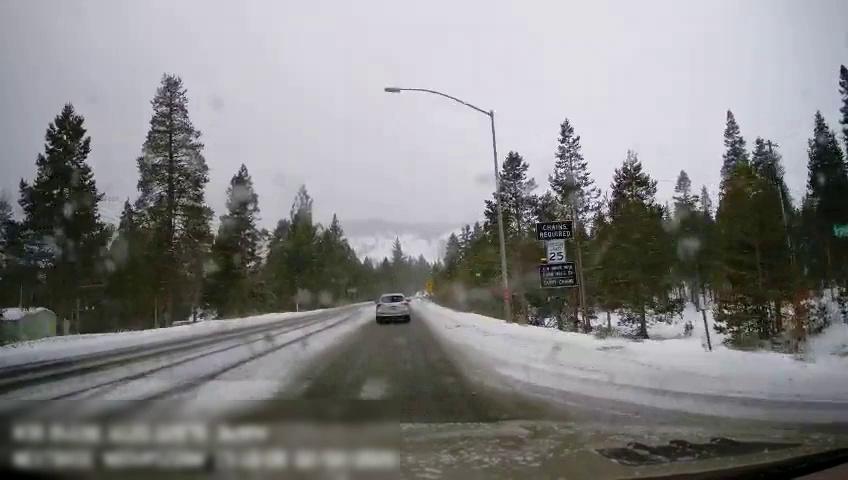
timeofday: Day
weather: Snowy
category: Drivable Space
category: Vehicles | SUV
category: Lanes | Opposite Lane
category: Traffic | Signs
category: Traffic | Signs
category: Traffic | Signs
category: Traffic | Signs